Question: Perquisites: 'hunspell' and 'php5'.
Test code from bash:
'''
user@host ~/ $ echo 'sagadijas' | hunspell -d lv_LV,en_US
Hunspell 1.2.14
+ sagadities
'''
- works properly.
Test code (test.php):
'''
$encoding = "lv_LV.utf-8";
setlocale(LC_CTYPE, $encoding); // test
putenv('LANG='.$encoding); // and another test
$raw_response = shell_exec("LANG=$encoding; echo 'sagadijas' | hunspell -d lv_LV,en_US");
echo $raw_response;
'''
returns
'''
Hunspell 1.2.14
& sagad 5 0: tagad, sagad?ties, sagaudo, sagand?, sagar?o
*
*
'''
Screenshot (could not post code with invalid characters):

It seems that shell_exec cannot handle utf-8 correctly, or maybe some additional encoding/decoding is needed?
: I had to use en_US.utf-8 to get valid data.
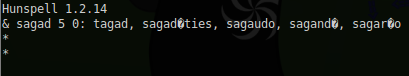
Answer: Try this code:
'''
<?php
// The word we are checking
$subject = 'sagadijas';
// We want file pointers for all 3 std streams
$descriptors = array (
0 => array("pipe", "r"), // STDIN
1 => array("pipe", "w"), // STDOUT
2 => array("pipe", "w") // STDERR
);
// An environment variable
$env = array(
'LANG' => 'lv_LV.utf-8'
);
// Try and start the process
if (!is_resource($process = proc_open('hunspell -d lv_LV,en_US', $descriptors, $pipes, NULL, $env))) {
die("Could not start Hunspell!");
}
// Put pipes into sensibly named variables
$stdIn = &$pipes[0];
$stdOut = &$pipes[1];
$stdErr = &$pipes[2];
unset($pipes);
// Write the data to the process and close the pipe
fwrite($stdIn, $subject);
fclose($stdIn);
// Display raw output
echo "STDOUT:
";
while (!feof($stdOut)) echo fgets($stdOut);
fclose($stdOut);
// Display raw errors
echo "
STDERR:
";
while (!feof($stdErr)) echo fgets($stdErr);
fclose($stdErr);
// Close the process pointer
proc_close($process);
?>
'''
Don't forget to verify that the encoding of the file (and therefore the encoding of the data you are passing) actually UTF-8 ;-)